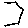
Label: hexagon